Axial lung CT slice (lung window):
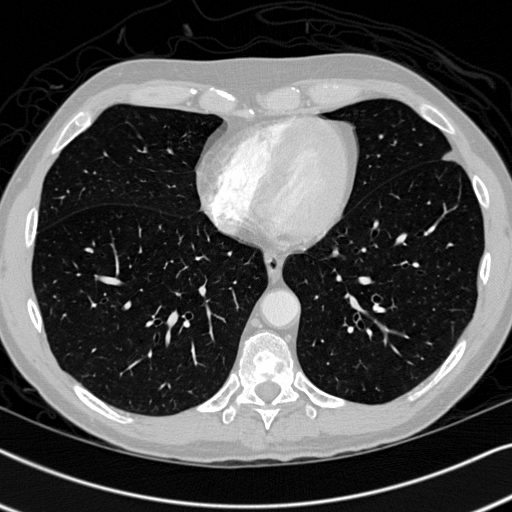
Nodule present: no